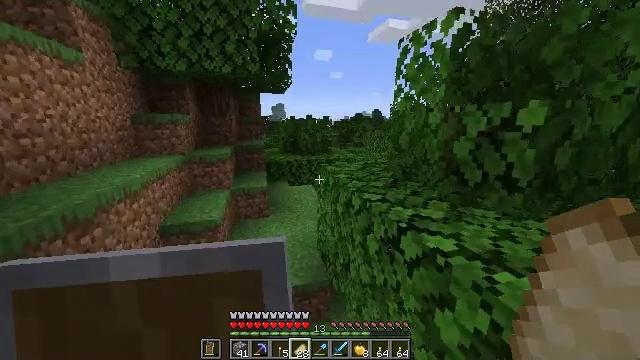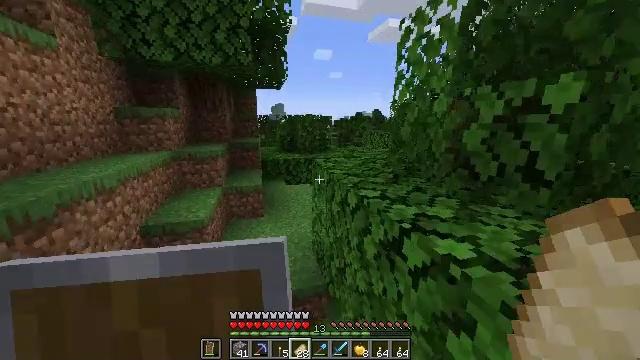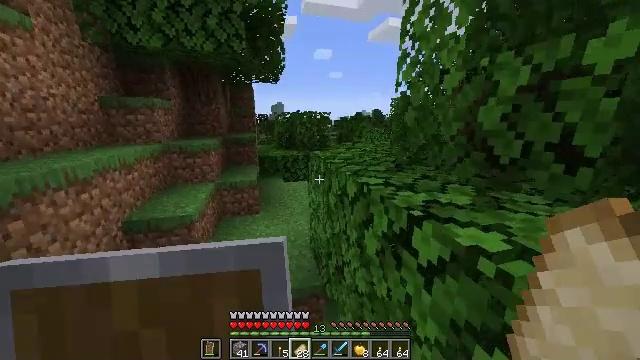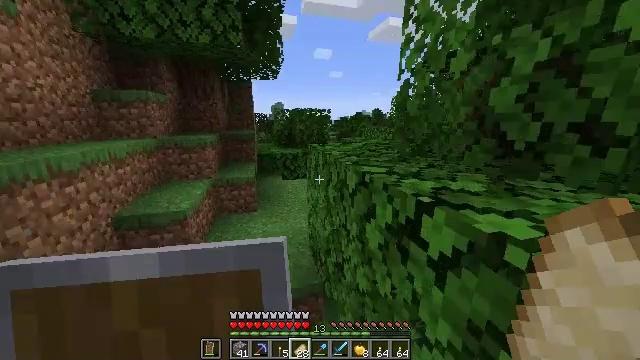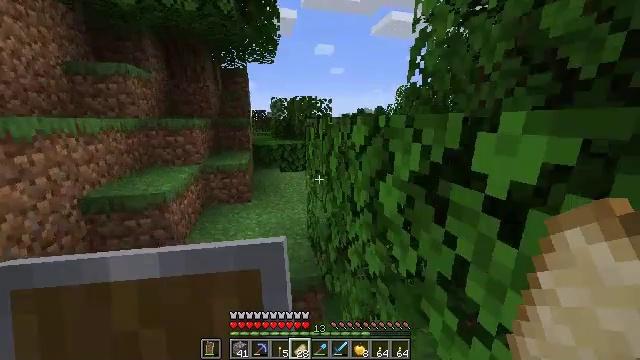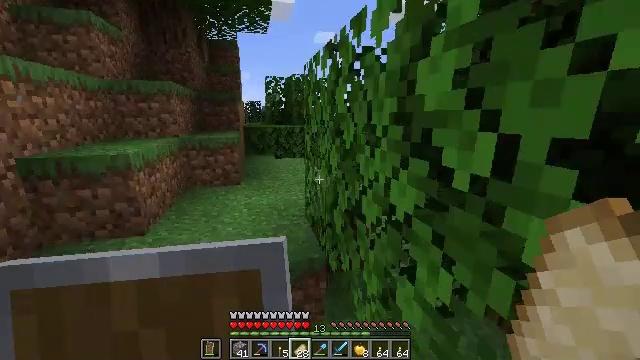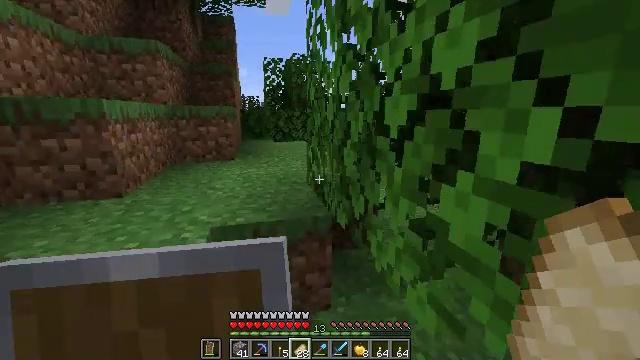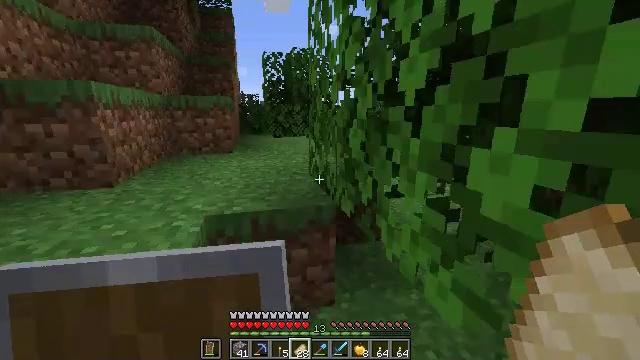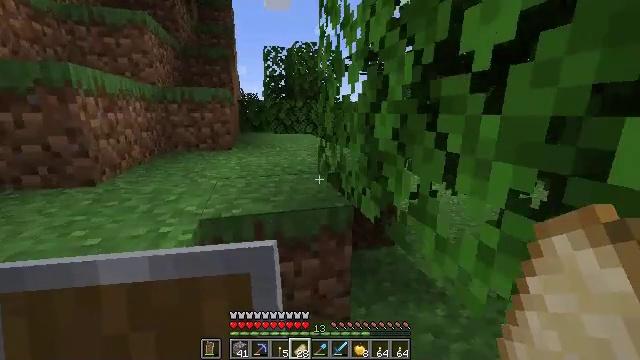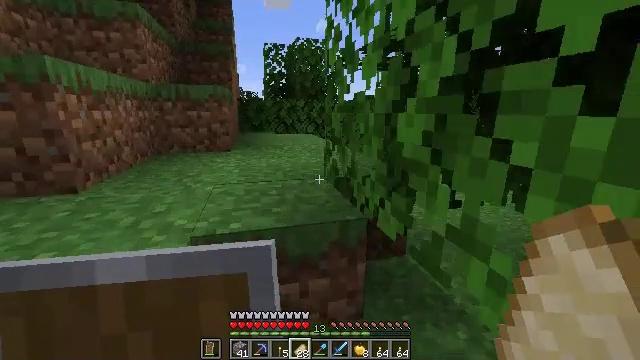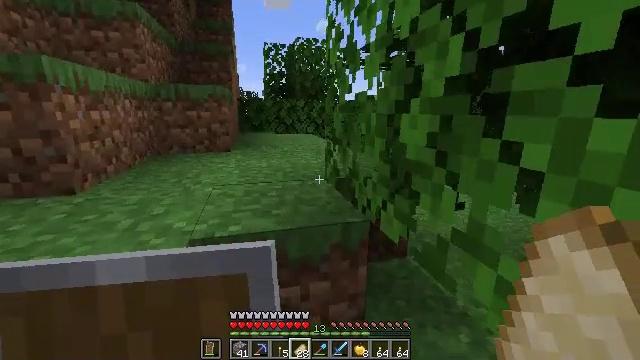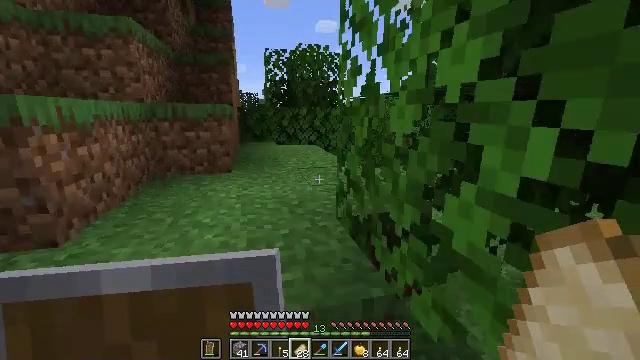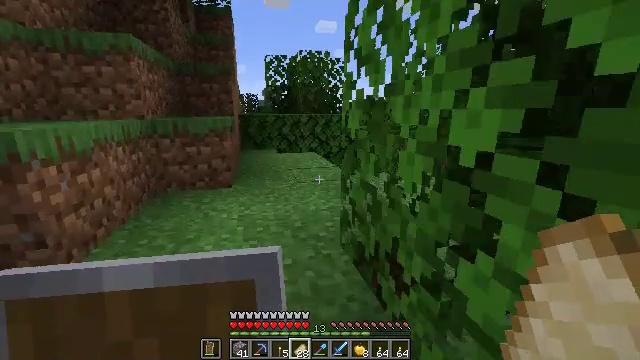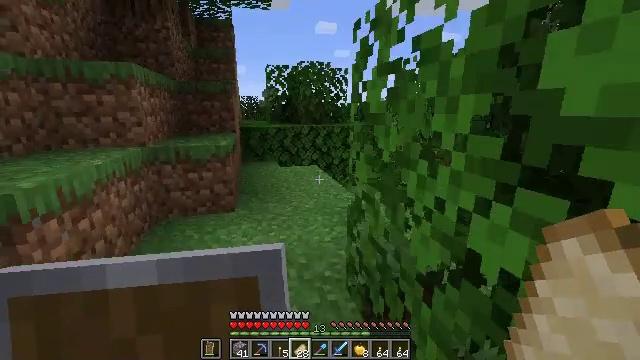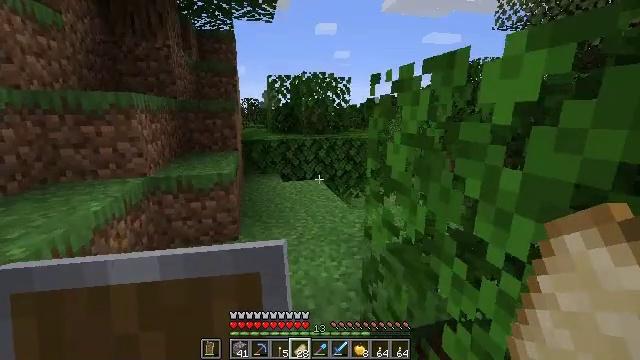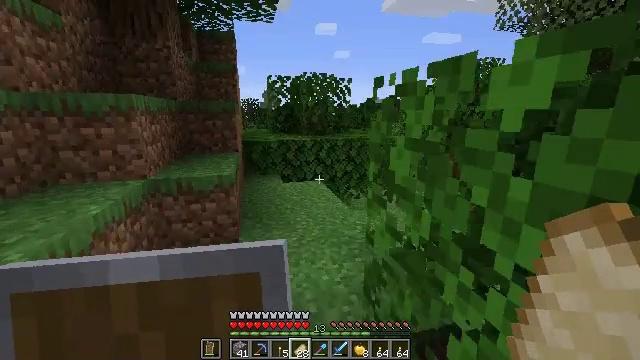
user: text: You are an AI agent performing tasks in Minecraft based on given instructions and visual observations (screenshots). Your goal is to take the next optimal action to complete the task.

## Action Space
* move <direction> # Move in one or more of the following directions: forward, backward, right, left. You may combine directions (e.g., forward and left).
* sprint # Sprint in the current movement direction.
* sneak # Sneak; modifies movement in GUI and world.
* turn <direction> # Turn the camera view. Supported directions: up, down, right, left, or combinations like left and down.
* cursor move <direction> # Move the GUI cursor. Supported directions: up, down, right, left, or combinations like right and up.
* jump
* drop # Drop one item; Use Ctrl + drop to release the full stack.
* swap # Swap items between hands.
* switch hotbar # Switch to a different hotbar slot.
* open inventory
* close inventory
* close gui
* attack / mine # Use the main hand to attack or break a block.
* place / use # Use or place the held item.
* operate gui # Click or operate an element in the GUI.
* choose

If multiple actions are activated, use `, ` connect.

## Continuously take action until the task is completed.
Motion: motion action
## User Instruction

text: Hunt animals.
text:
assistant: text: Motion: move forward and move left
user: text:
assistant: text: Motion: move forward and move left
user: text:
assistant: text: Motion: move left
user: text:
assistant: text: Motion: move left
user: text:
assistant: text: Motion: move left
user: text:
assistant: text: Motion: move left
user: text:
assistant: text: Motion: move forward and move left
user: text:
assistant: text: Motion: move forward and move left
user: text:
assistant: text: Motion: move forward and move left
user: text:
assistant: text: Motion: move forward and move left
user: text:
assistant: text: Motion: move forward and move left, jump
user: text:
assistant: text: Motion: move forward and move left, jump
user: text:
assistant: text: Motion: move forward and move left, jump
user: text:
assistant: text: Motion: move forward and move left, jump
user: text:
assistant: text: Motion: move forward and move left, jump
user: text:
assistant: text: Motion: move forward and move left
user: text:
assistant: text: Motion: move forward and move left
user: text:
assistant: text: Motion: move left
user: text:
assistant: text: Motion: move left
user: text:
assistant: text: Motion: move left, turn right and up
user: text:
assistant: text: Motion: turn right
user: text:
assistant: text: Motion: move forward
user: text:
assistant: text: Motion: move forward
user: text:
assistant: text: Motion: no_op
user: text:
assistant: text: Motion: no_op
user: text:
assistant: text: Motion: move forward
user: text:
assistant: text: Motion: move forward
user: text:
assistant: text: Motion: move forward
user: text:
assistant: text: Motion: move forward
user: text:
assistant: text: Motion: move forward